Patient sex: M
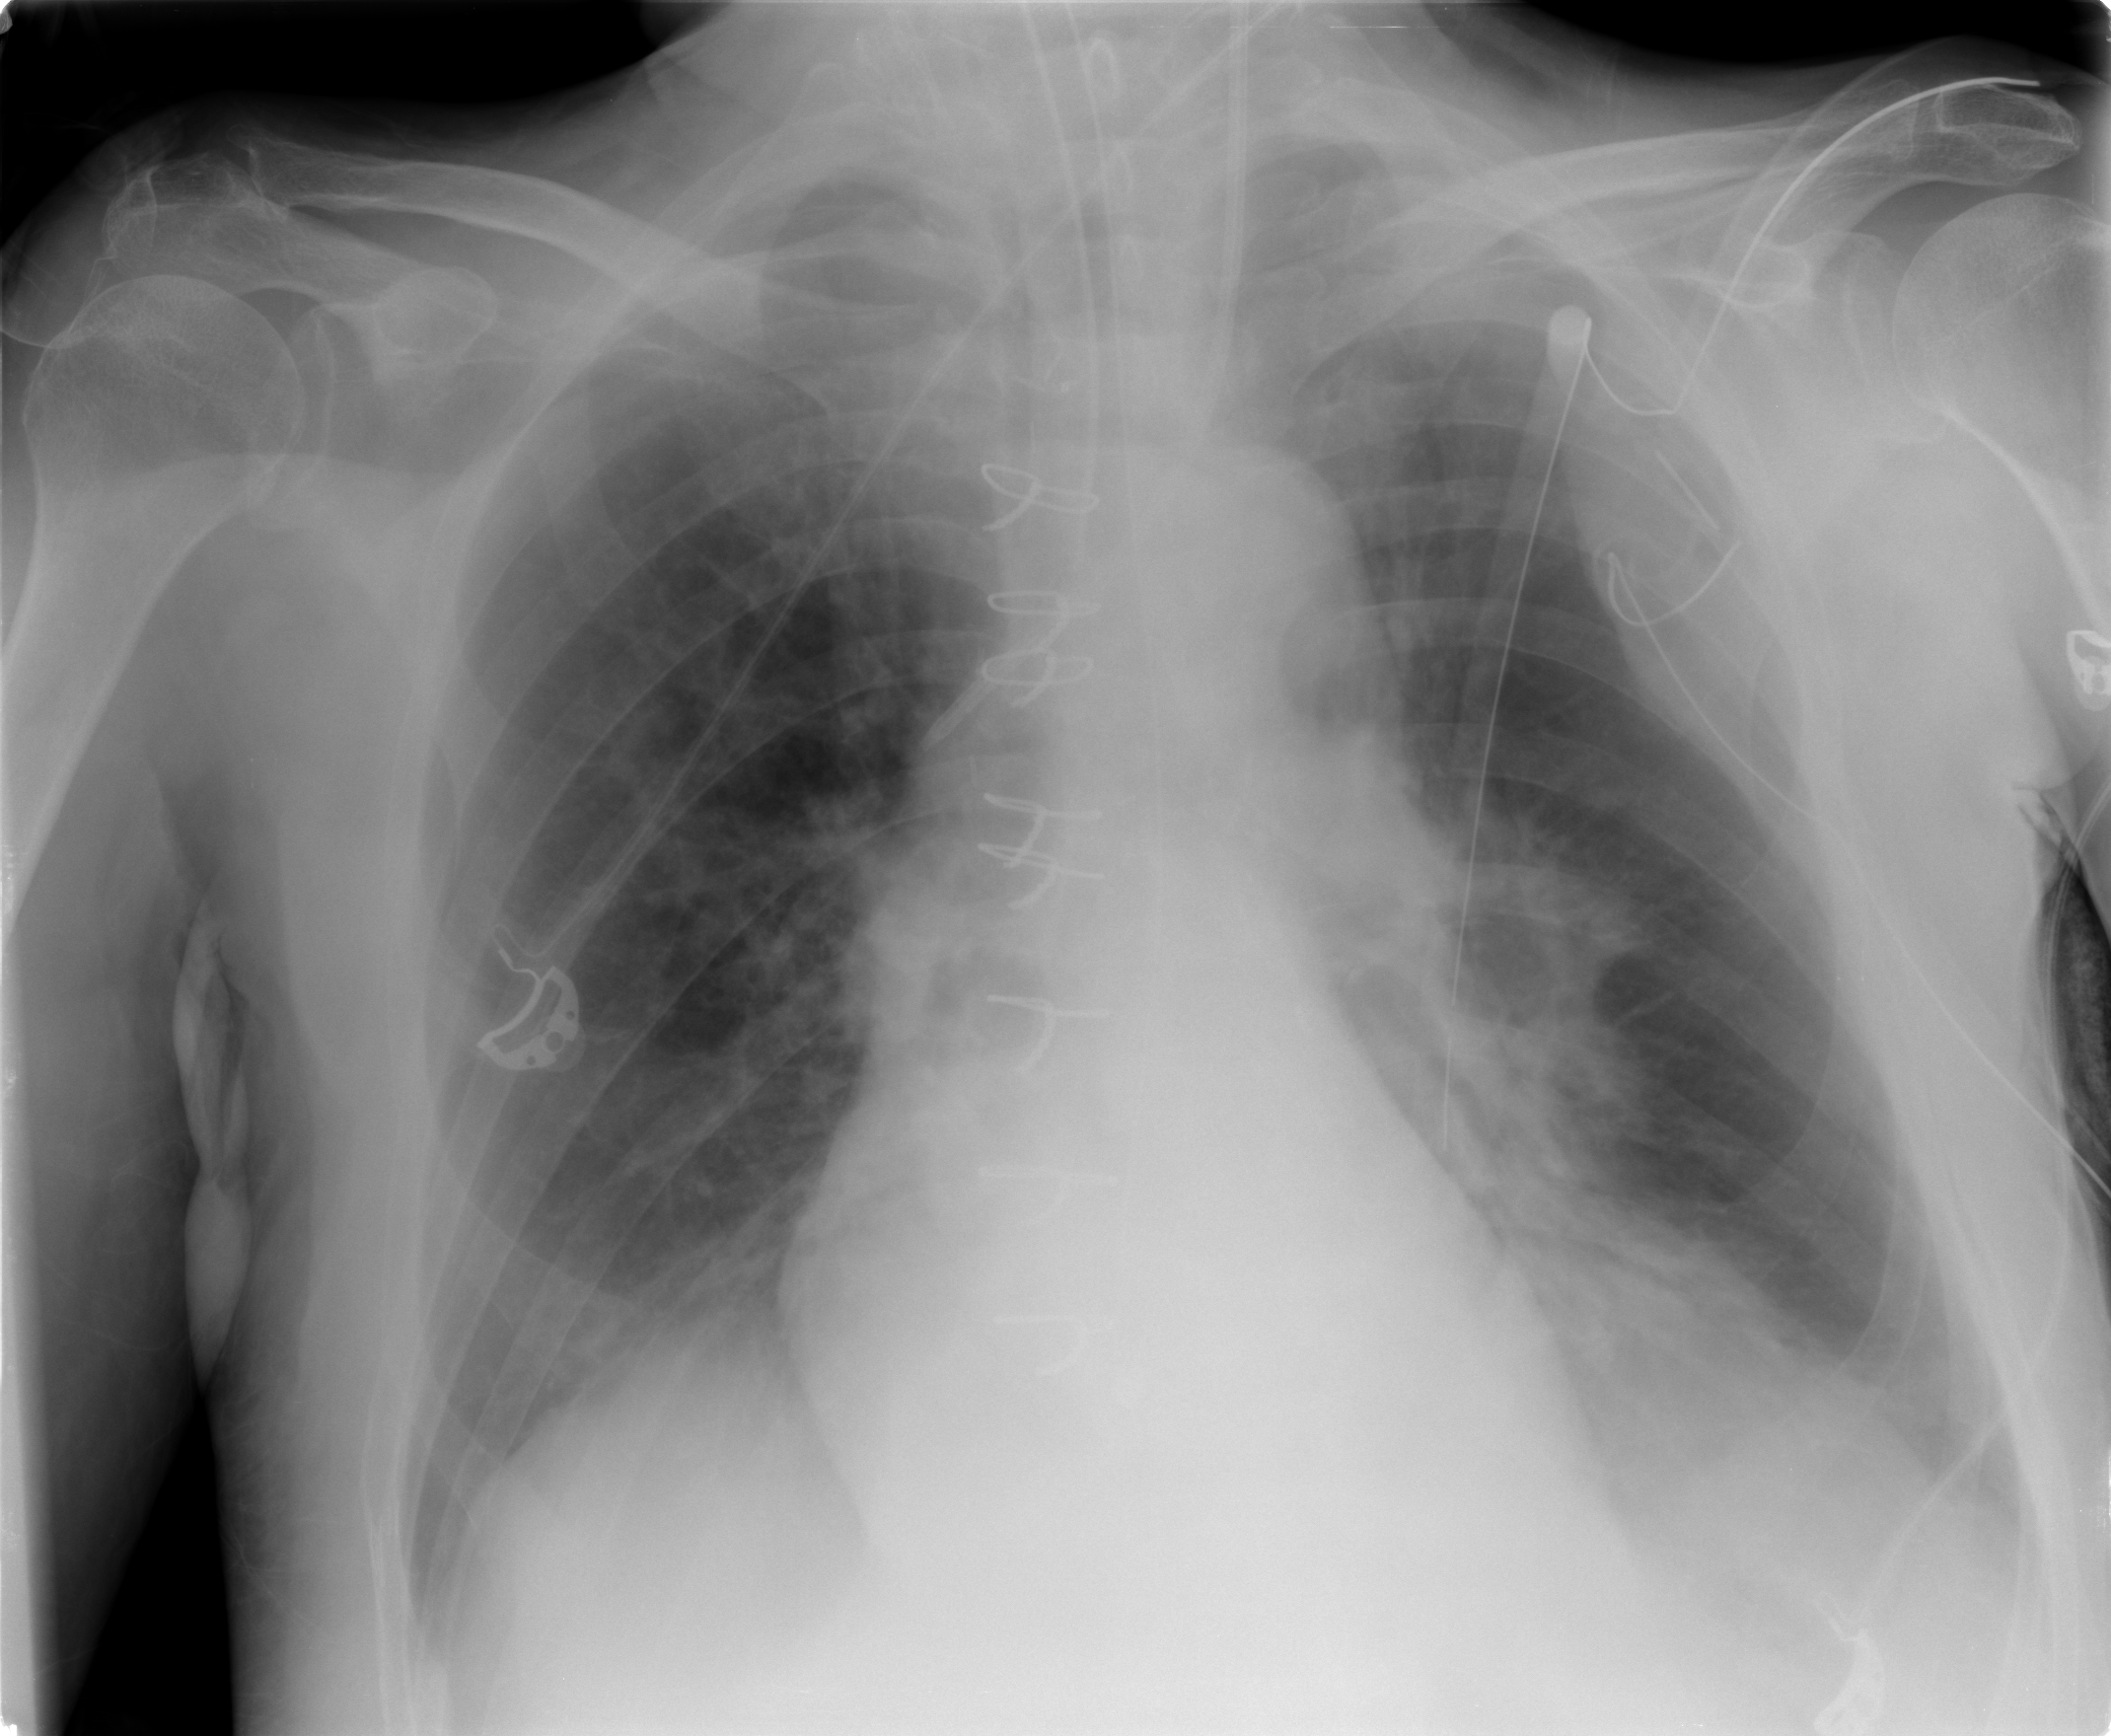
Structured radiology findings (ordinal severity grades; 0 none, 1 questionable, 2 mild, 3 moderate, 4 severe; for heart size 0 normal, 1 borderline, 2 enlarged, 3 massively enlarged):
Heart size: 0
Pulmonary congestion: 0
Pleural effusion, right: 0
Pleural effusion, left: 2
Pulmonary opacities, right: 2
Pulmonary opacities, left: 2
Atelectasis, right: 0
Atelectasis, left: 2